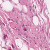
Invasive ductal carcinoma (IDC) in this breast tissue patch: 0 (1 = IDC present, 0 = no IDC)